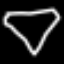
Label: diamond